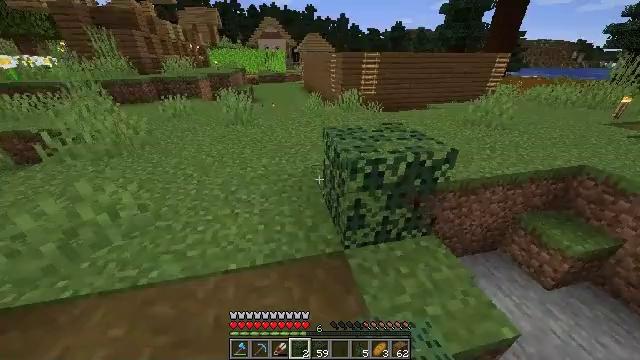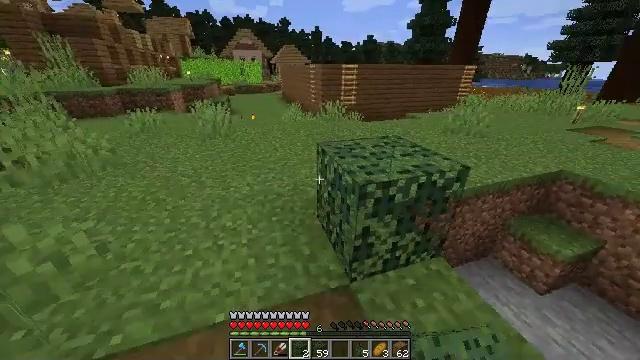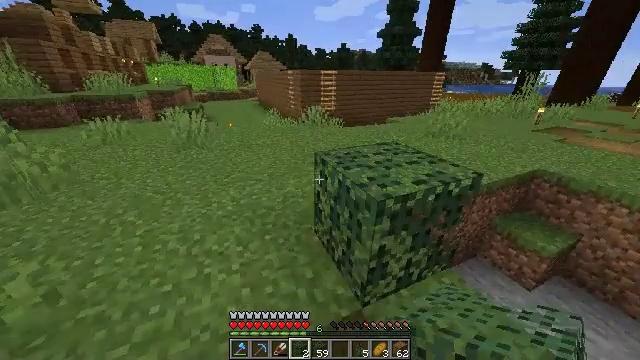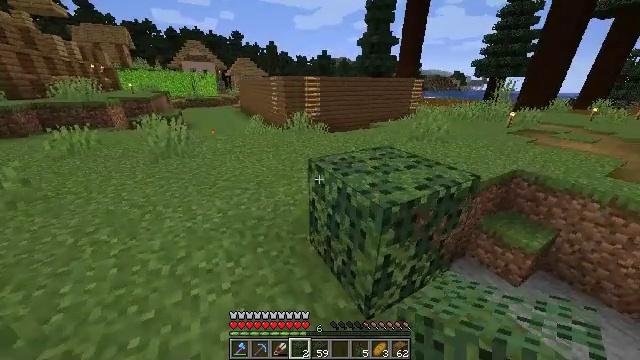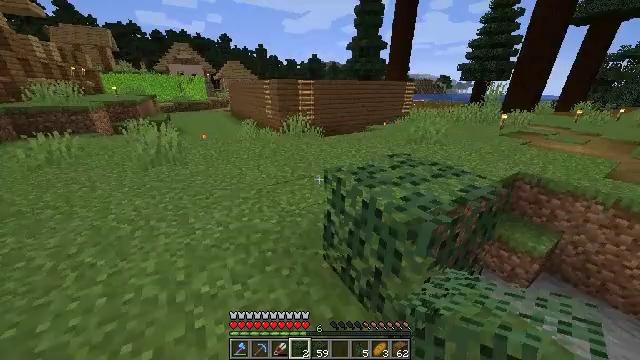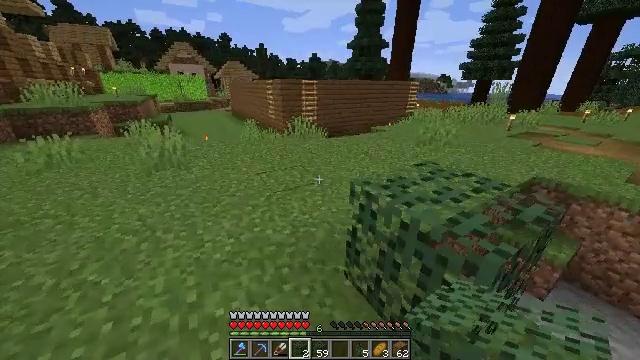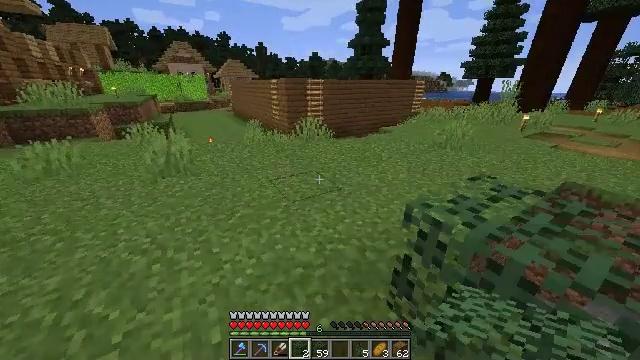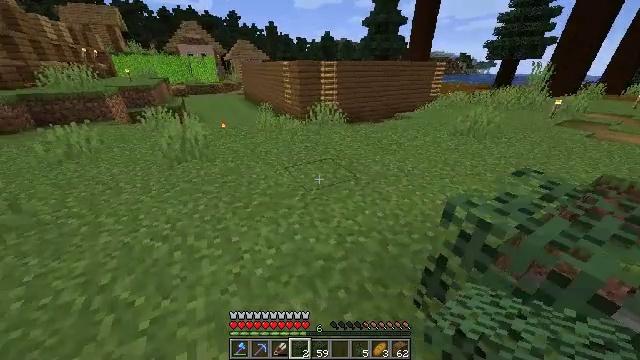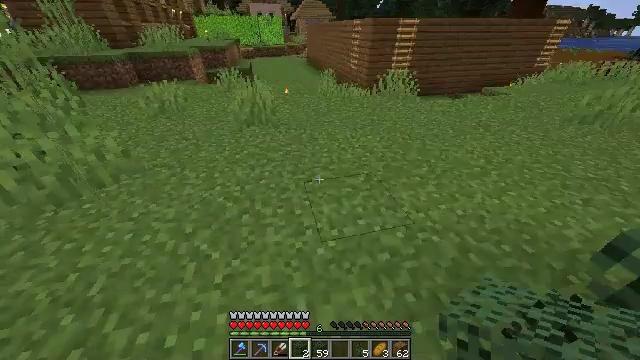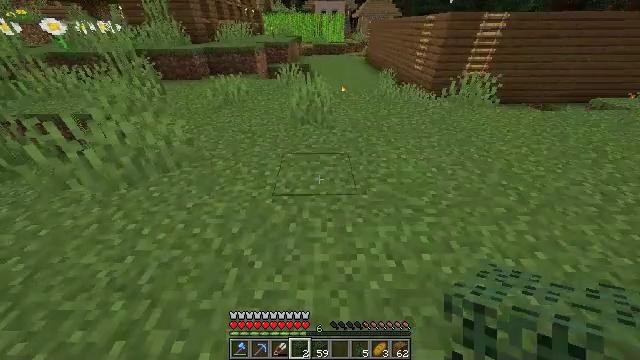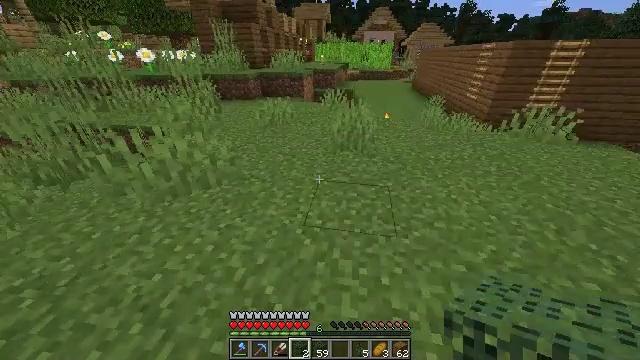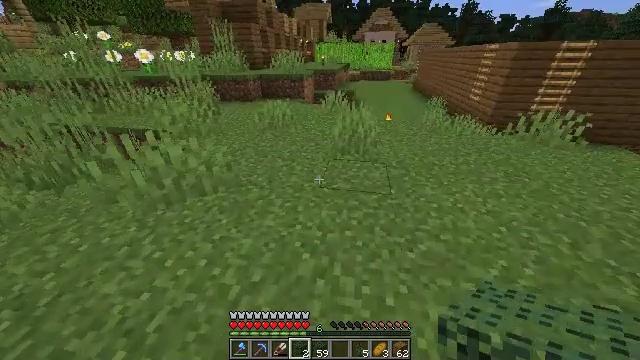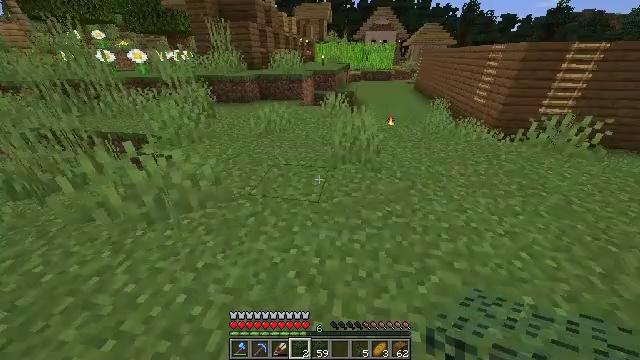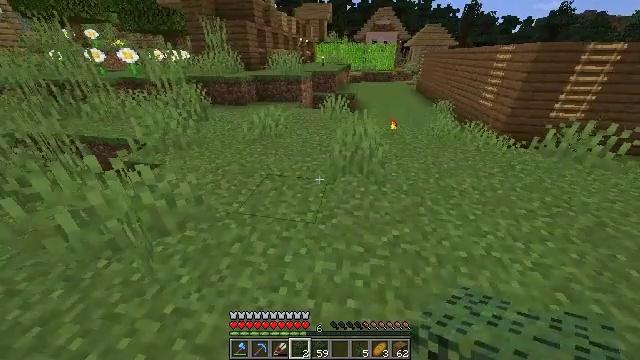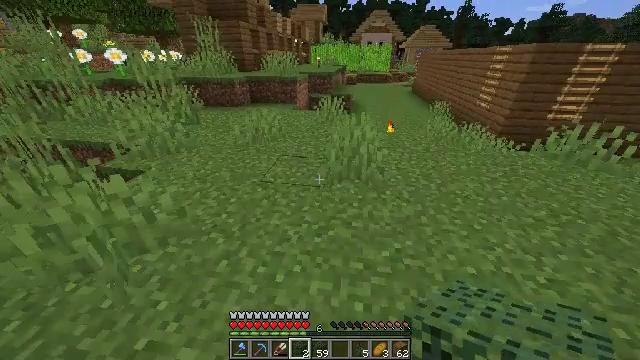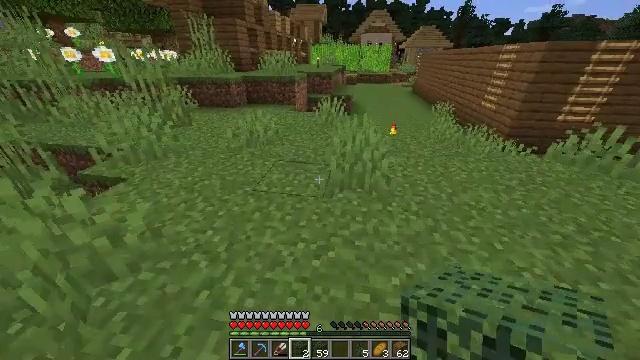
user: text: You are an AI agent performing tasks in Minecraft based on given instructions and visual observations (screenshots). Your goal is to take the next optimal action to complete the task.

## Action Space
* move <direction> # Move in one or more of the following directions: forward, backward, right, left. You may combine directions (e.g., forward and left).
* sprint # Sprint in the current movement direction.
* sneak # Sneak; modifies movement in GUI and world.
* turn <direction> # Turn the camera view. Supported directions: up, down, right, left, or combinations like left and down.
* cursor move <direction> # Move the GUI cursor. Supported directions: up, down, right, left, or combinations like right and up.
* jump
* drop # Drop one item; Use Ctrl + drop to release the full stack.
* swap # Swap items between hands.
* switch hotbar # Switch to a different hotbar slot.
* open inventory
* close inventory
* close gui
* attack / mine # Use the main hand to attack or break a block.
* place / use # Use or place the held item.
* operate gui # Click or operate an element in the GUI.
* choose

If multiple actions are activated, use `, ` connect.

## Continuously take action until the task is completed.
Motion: motion action
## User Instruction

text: Remove spruce leaves from the inventory.
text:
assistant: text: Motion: move forward and move left, sprint, turn right and up
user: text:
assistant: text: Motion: move forward and move left, sprint, turn right and up
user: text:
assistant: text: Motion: move forward and move left, sprint, turn right and up
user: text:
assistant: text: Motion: move forward and move left, sprint, turn right
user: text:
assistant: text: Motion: move forward and move left, sprint
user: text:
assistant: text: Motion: move forward and move left, sprint
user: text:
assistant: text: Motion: move forward and move left, sprint, turn left and down
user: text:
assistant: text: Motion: move forward and move left, sprint, turn left and down
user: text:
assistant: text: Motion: move forward, sprint, turn left
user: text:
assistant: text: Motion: move forward, sprint, turn left and up
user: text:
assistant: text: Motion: move forward, sprint
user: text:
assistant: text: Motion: move forward, sprint
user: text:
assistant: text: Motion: move forward, sprint
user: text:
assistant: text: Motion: move forward, sprint, turn right
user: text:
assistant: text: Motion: move forward, sprint
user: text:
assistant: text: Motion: move forward, sprint
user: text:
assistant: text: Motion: move forward, sprint
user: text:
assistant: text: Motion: move forward, sprint, turn right
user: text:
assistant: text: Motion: move forward, sprint
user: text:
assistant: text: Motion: move forward, sprint
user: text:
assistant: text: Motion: move forward, sprint
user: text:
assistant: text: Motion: move forward, sprint
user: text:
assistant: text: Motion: move forward, sprint
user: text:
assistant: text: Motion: move forward, sprint
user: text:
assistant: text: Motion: move forward, sprint
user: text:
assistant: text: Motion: move forward, sprint
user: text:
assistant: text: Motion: move forward, sprint
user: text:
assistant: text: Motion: move forward, sprint
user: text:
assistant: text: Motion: move forward, sprint
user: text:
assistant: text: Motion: move forward, sprint, turn right and up